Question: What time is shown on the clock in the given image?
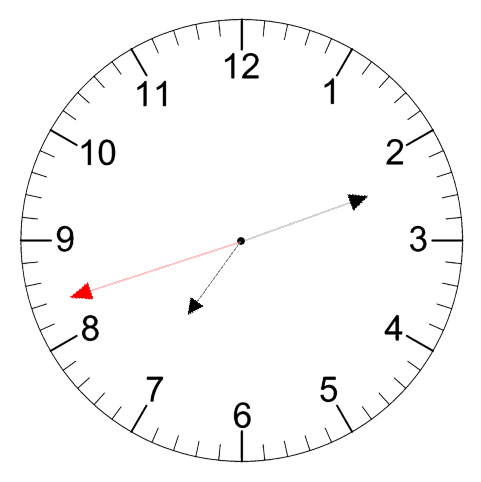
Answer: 07:11:42